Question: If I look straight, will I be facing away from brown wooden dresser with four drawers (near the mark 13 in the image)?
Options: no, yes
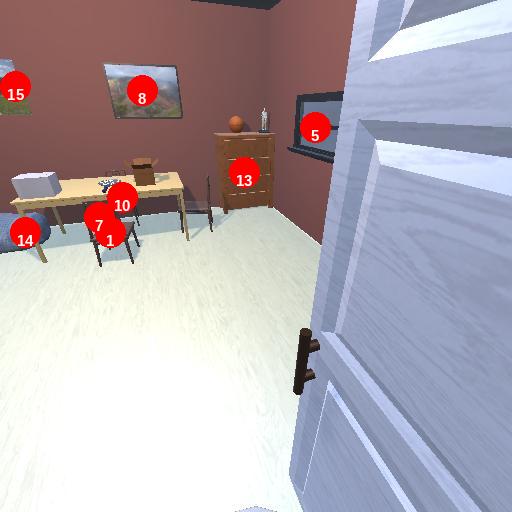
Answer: no